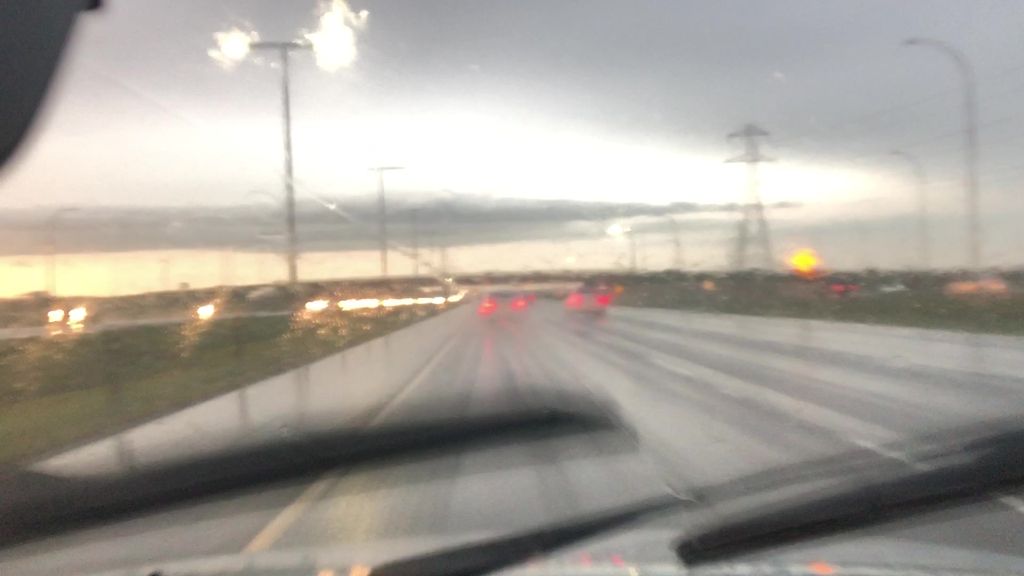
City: edmonton